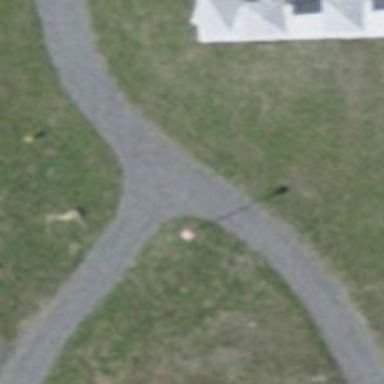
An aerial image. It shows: Path.